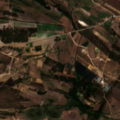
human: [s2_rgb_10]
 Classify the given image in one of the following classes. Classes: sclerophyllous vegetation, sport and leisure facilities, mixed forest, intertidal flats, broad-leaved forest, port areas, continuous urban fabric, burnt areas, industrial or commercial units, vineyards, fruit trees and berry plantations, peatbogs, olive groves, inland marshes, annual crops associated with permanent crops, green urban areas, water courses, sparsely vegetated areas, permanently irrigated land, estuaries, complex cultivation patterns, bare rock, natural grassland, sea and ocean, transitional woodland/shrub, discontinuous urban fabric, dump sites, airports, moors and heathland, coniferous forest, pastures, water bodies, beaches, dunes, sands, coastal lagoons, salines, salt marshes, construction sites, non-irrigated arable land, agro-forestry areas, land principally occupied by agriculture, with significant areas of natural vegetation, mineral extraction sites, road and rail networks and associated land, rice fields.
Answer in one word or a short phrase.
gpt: non-irrigated arable land, permanently irrigated land, complex cultivation patterns, land principally occupied by agriculture, with significant areas of natural vegetation